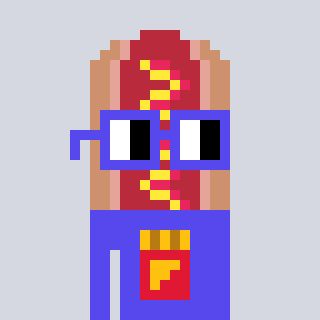
a pixel art character with square blue glasses, a hotdog-shaped head and a computerblue-colored body on a cool background